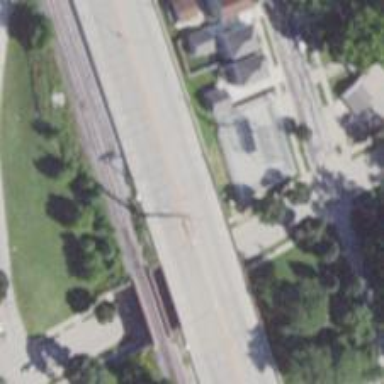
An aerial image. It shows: Bridge over trunk highway that serves as motorroad.